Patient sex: F
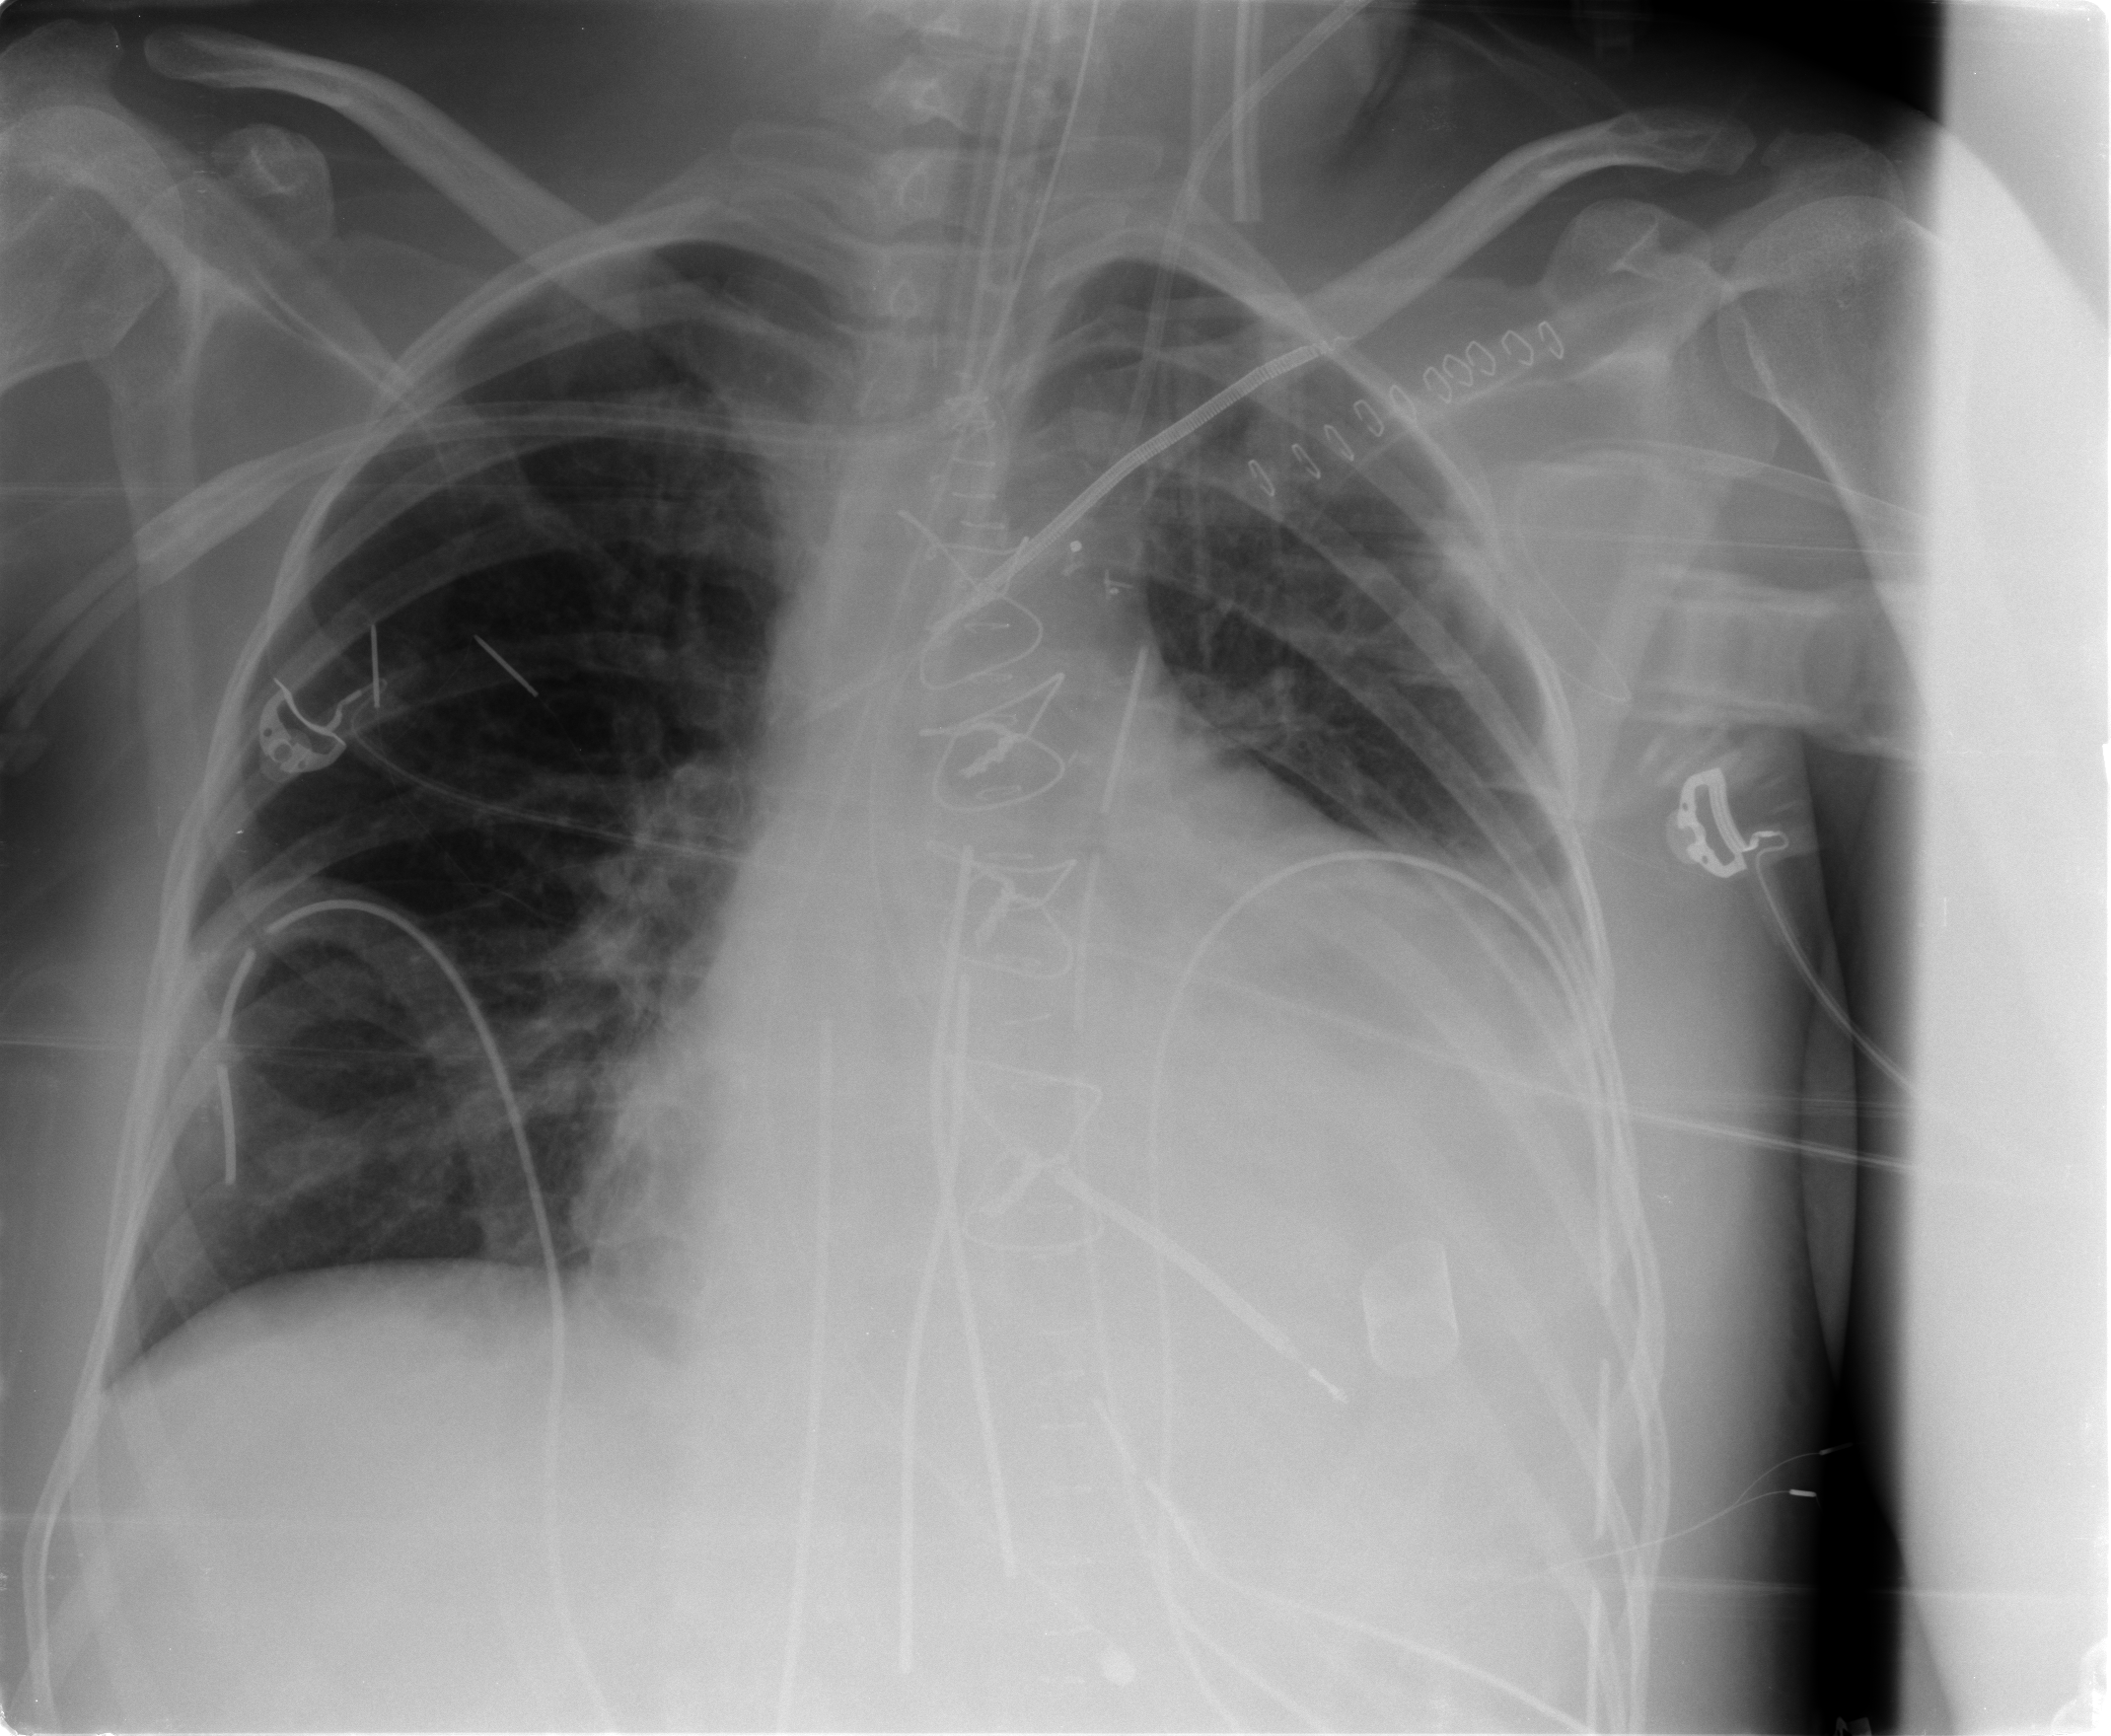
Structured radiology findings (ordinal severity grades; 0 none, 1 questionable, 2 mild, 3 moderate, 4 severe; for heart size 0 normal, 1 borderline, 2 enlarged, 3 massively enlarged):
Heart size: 2
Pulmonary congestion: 0
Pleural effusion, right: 0
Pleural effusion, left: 0
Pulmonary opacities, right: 0
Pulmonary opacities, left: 0
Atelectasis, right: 2
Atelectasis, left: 1